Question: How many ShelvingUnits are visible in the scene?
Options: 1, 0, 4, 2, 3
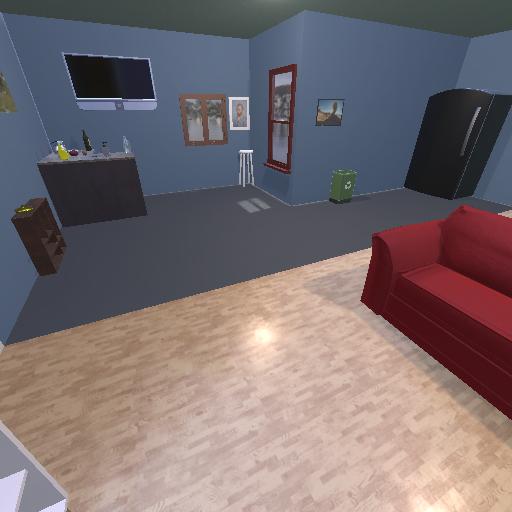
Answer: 1